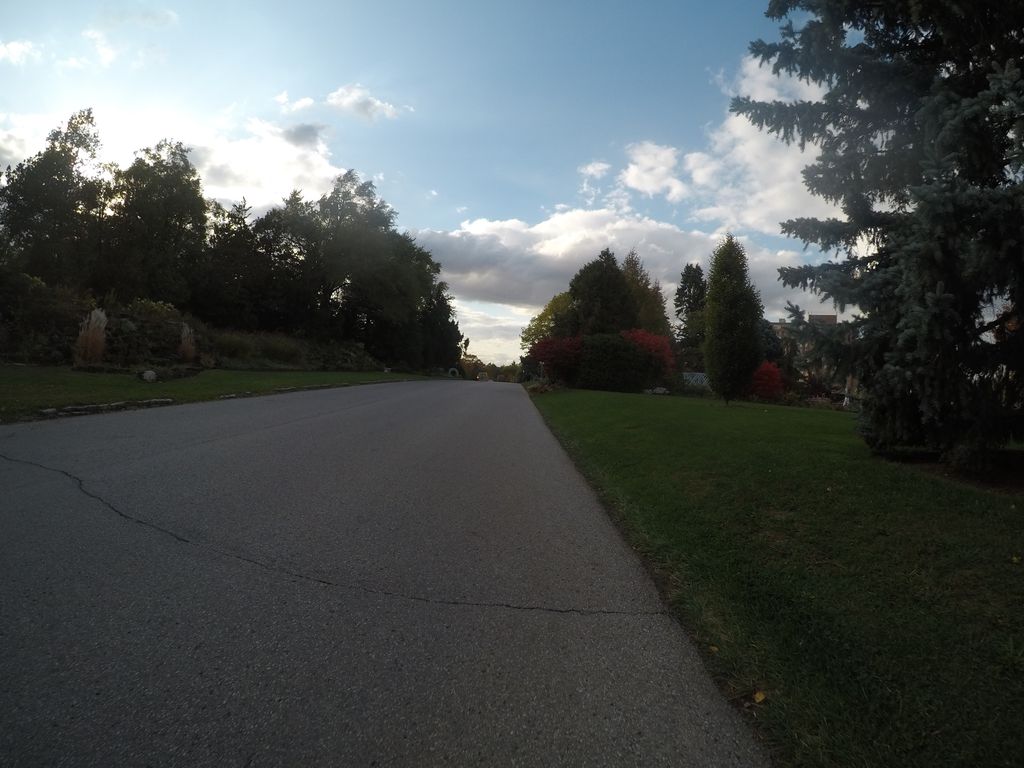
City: kitchener-waterloo